Question: What is the measurement shown in the image?
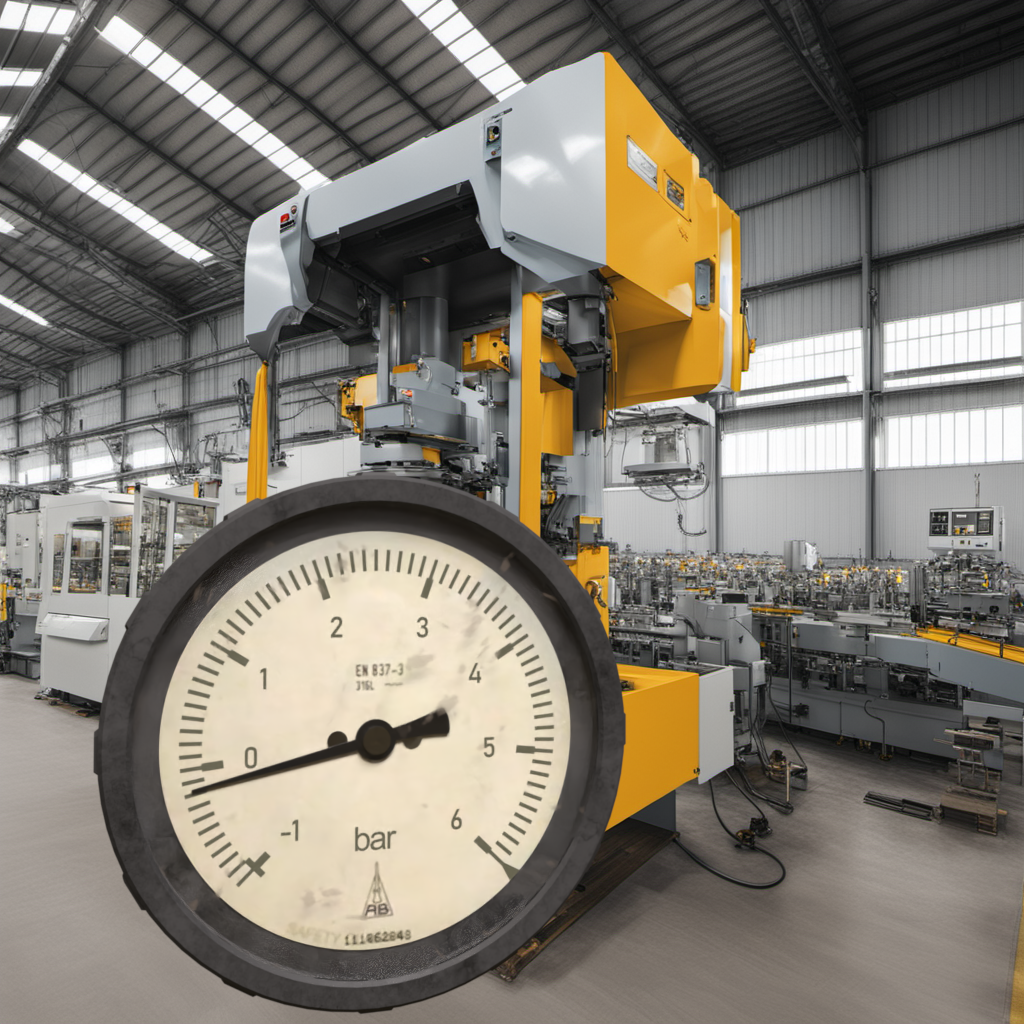
Answer: The result is -0.18
Question: What is the value range of this measurement?
Answer: The range is from -1 to 6
Question: What is the minimum and maximum reading range of the measurement in the image?
Answer: The minimum value is -1 and the maximum value is 6